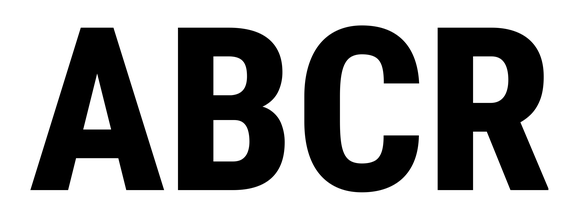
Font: Roboto_Condensed_ExtraBold